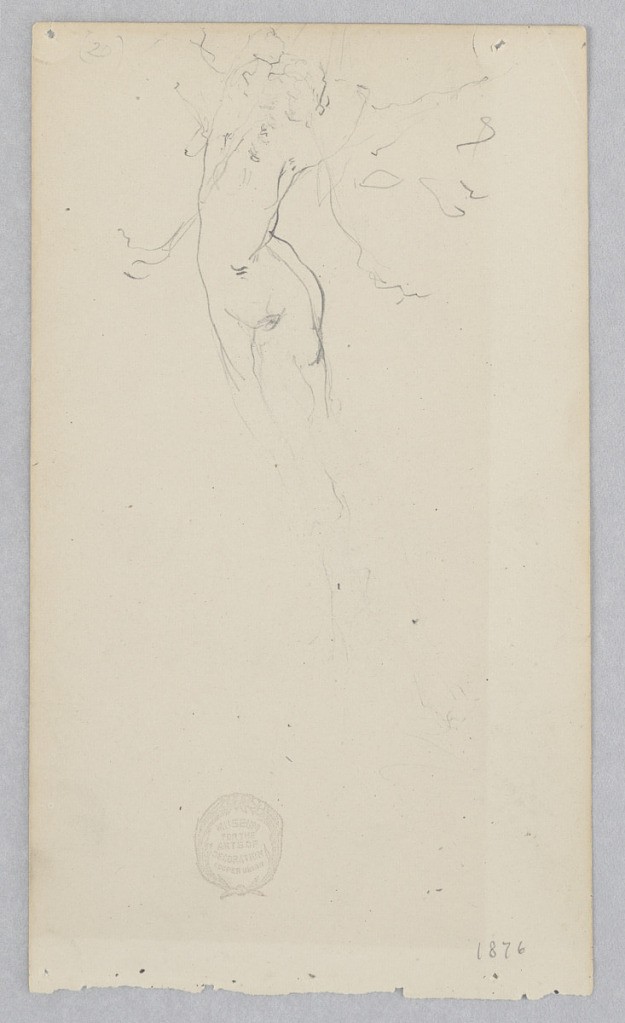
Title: Figure
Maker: Robert Frederick Blum, American, 1857–1903
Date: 1876
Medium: Graphite on wove paper
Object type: Drawing
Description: Partial sketch of a female figure.